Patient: sex M, age 61
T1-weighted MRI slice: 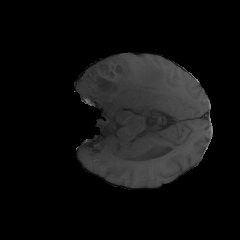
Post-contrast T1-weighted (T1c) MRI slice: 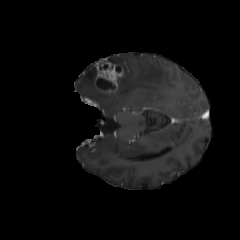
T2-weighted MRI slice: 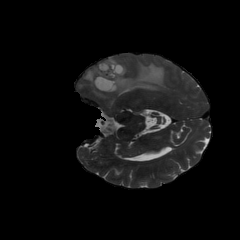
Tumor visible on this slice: yes
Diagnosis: Glioblastoma, IDH-wildtype
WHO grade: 4